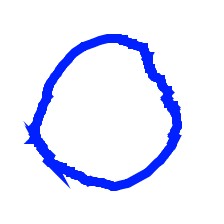
Shape: circle